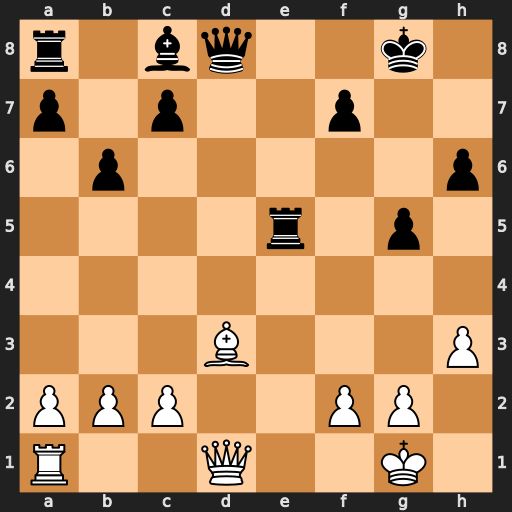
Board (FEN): r1bq2k1/p1p2p2/1p5p/4r1p1/8/3B3P/PPP2PP1/R2Q2K1
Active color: w
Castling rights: -
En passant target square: -
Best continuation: Bh7+ Kxh7 Qxd8